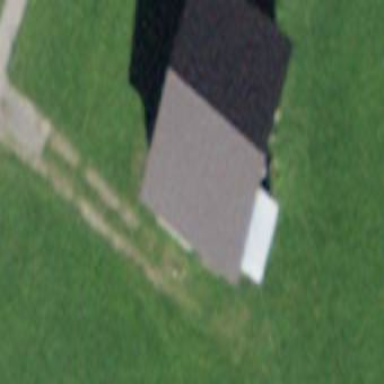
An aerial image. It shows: Barn.